Field crop: maize
Growth stage: 1
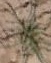
Species: salsola